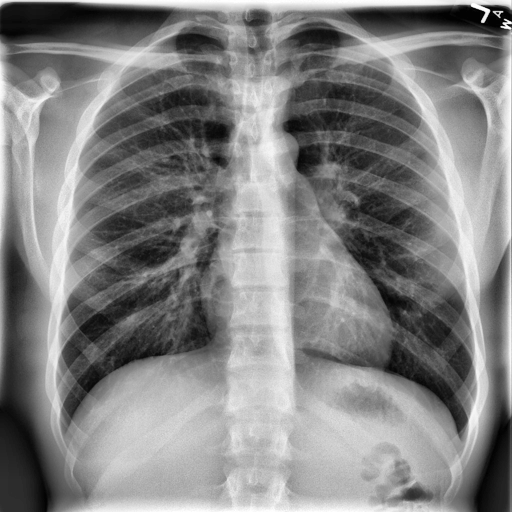
Finding: NORMAL